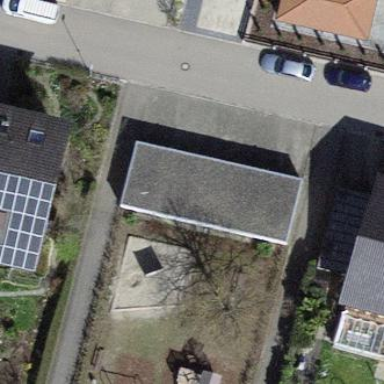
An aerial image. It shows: Group of garages.